Question: I am trying to make an app that can annotate PDFs.
What I have done, is add the PDF through a UIWebview, so my main UIViewControllerhas a UIWebView Delegate.
What I am trying to do is put my drawing layer, which is a UIView over the top of my PDF view.
I have tried setting the background colour to "clearColour" and the opaque property to no, I still get a weird affect.
I think the issue might be because of drawing a bitmap onto the UIView, but I would still like some insight, or an example if one exists.
Thanks.
This is an image of the problem, the little white band at the top is the PDF, the white box is the UIView which I am drawing on.
The code I used for the "drawing code" is here, see "SmoothedBIView"
<URL>

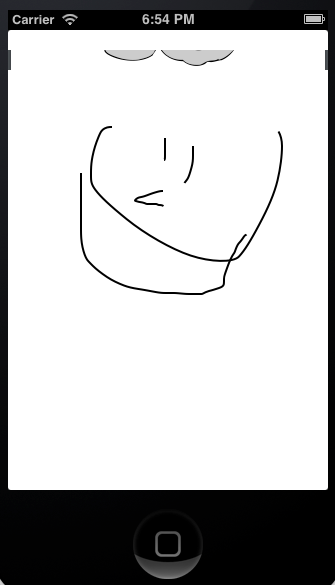
Answer: Sorry, just noticed you had two questions. Again maybe <URL> can help you.